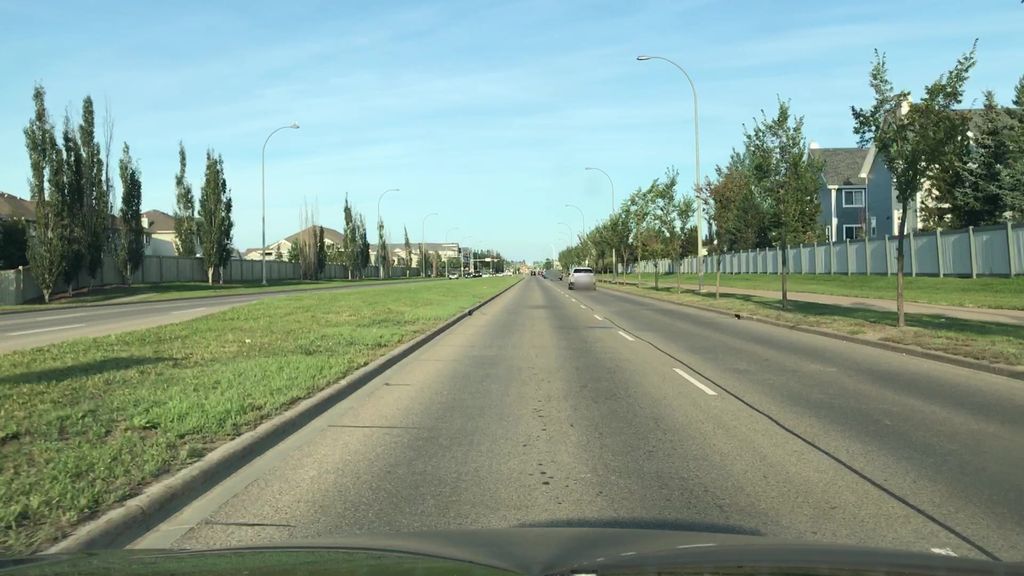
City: edmonton